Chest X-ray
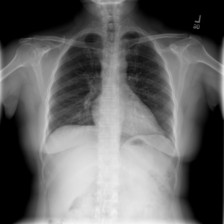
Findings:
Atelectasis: negative
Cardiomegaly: negative
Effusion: negative
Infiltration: negative
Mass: negative
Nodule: positive
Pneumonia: negative
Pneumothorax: negative
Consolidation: negative
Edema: negative
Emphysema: negative
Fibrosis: positive
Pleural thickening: negative
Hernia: negative